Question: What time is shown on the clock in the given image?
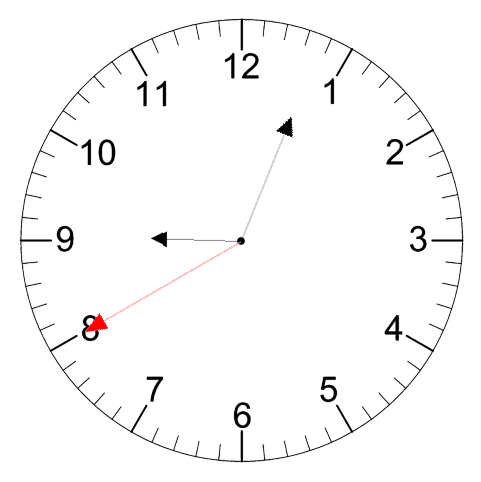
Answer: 09:03:40